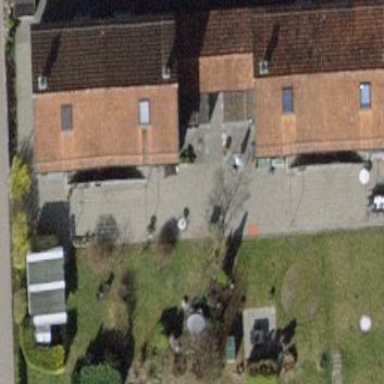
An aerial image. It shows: Terrace building.